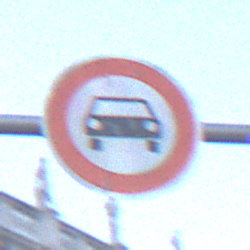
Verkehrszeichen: VerbotKraftwagen
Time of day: Dawn
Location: Outdoor (Urban)
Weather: Clear
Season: NotSpecified
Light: Natural